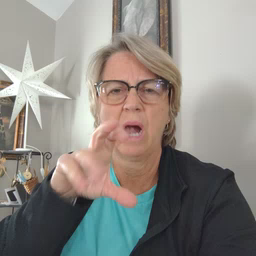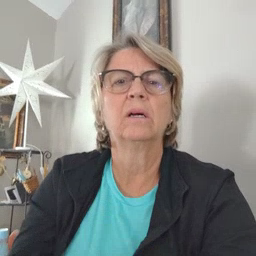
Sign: cut